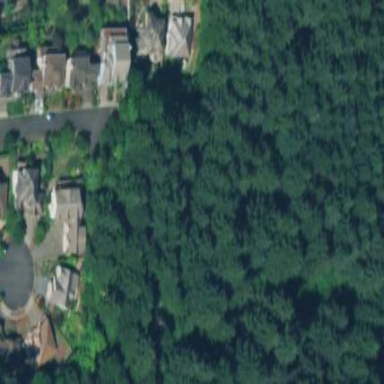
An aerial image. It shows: Nature reserve surrounded by woodland.